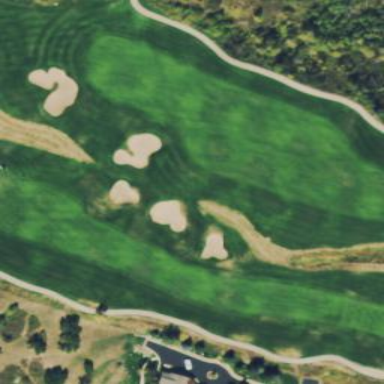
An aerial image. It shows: Area of rough grass used for golf.